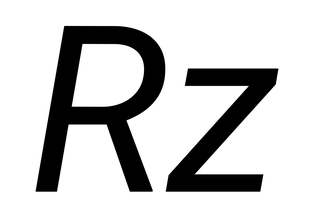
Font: Roboto-Italic_Italic